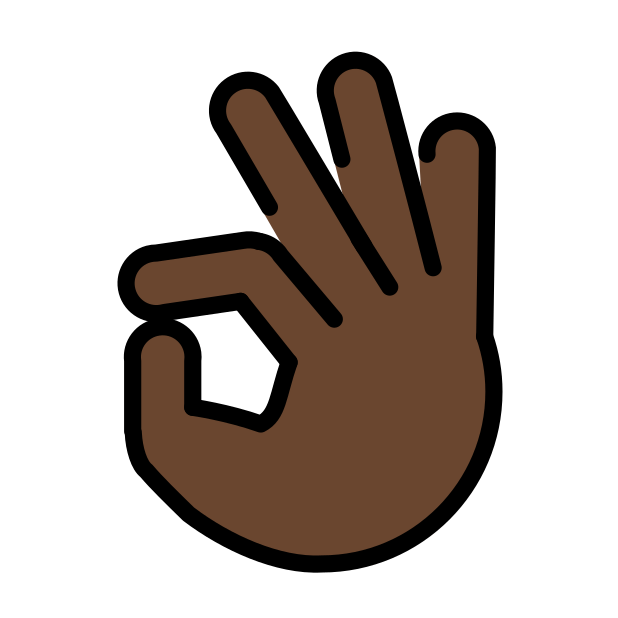
OK hand: dark skin tone